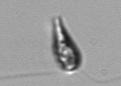
Label: Euglena